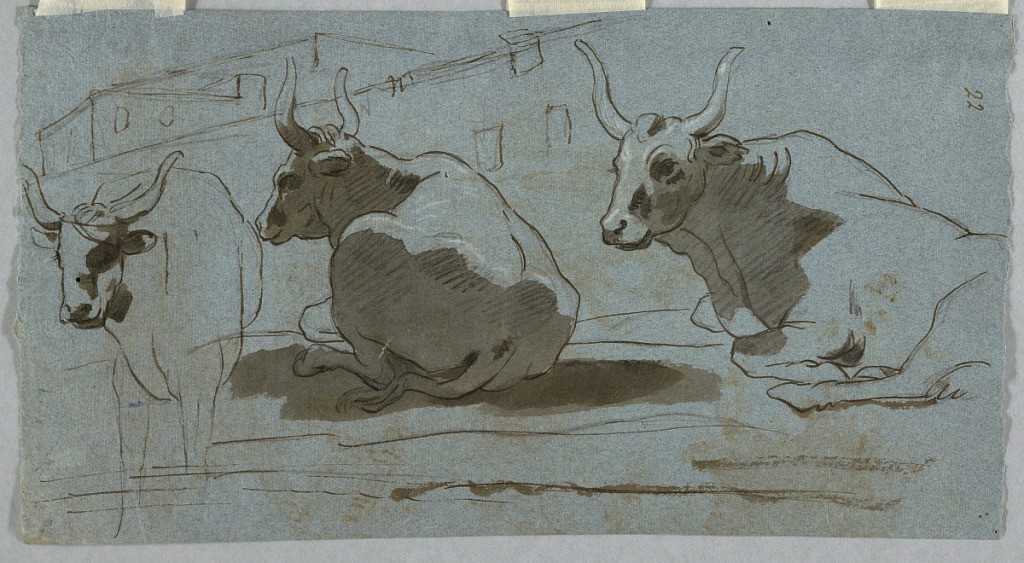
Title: Sketches of Bulls
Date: ca. 1800
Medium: Pen and ink, brush and wash, white heightening on paper
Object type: Drawing
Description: At right, two recumbent bulls. A standing one at left. Behind, architecture.